【题型】填空题　【知识点】平面几何　【难度】easy
如图，分别以长方形 $ABCD$ 的顶点 $A$ 和 $B$ 为圆心，作半径为 $4$ 的两个圆正好分别经过 $C$、$D$ 两点，若图中两块阴影部分的面积相等，则 $AB$ 的长度是 \underline{\hspace{3cm}}. （结果保留 $\pi$）

\vspace{1em}

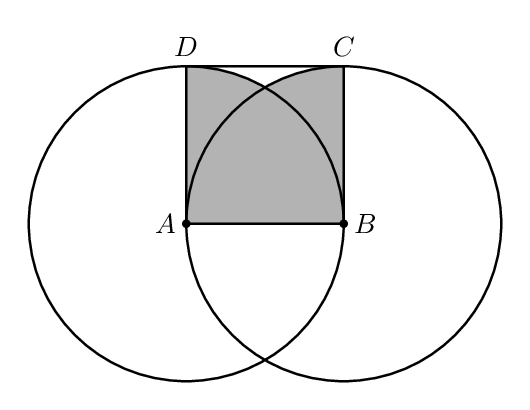
【解答】
\noindent \textbf{【答案】} $\boldsymbol{2\pi}$

\noindent \textbf{【详解】} 解：如图所示，

设每个阴影的面积为$M$，
$\because$两个圆的半径为4，
$\therefore S_{\text{扇形}DAF} = S_{\text{扇形}CBE} = \dfrac{1}{4}\times\pi\times 4^2 = 4\pi$，
$\because S_{\text{扇形}DAF} + S_{\text{扇形}CBE} - M = S_{\text{长方形}ABCD} - M$，
$\therefore 4\pi + 4\pi - M = 4AB - M$，
解得：$AB = 2\pi$．

故答案为：$\boldsymbol{2\pi}$．

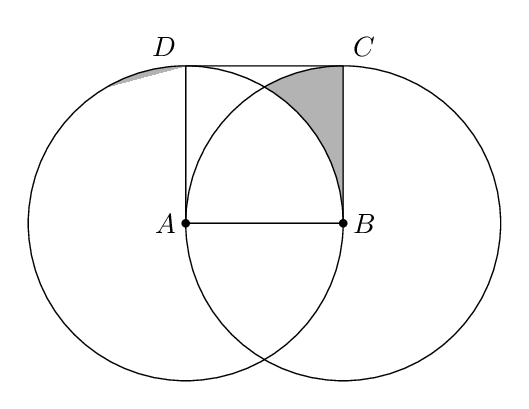